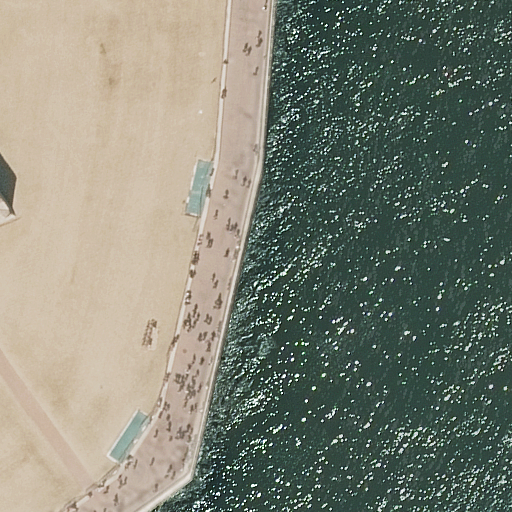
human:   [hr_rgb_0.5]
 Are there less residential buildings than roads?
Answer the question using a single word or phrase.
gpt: yes

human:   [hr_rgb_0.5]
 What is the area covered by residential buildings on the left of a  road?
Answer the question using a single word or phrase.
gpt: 7255m2

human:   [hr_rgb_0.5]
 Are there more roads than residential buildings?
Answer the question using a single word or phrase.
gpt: yes

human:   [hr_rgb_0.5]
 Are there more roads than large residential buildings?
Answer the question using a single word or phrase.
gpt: yes

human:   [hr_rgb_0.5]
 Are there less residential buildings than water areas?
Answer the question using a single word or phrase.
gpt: no

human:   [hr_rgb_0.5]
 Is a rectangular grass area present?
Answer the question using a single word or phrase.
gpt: yes

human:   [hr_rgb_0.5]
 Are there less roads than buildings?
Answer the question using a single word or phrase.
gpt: no

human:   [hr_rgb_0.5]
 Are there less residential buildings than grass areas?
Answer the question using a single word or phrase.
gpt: yes

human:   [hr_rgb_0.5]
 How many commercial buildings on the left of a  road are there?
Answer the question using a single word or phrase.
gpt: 0

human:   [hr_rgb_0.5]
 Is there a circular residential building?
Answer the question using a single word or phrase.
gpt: no

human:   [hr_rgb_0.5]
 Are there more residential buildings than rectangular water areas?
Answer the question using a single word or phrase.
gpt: no

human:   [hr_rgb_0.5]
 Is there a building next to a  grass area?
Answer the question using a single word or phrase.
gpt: yes

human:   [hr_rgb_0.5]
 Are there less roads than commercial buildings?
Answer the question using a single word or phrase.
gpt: no

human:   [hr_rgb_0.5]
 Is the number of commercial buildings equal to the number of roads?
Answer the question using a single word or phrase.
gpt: no

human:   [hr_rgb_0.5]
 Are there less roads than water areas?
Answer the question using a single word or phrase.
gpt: no

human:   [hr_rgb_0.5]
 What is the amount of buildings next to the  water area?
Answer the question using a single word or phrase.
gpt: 1

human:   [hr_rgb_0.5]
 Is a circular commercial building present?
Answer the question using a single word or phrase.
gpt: no

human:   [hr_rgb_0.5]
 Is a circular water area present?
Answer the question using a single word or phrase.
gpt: no

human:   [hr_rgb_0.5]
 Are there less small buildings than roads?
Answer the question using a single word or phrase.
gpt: yes

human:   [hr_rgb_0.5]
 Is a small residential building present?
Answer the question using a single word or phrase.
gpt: no

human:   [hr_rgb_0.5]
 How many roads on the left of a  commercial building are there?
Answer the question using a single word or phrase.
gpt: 0

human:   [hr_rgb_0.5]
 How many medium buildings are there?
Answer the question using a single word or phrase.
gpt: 0

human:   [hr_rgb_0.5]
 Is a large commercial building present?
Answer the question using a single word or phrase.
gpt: no

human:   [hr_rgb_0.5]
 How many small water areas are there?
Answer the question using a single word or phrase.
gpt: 0

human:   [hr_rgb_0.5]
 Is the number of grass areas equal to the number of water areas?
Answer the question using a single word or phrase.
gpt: no

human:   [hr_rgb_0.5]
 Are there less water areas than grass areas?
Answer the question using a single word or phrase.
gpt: yes

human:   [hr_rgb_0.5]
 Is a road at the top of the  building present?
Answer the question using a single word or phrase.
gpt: no

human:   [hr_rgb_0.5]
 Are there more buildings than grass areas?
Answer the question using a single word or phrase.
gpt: no

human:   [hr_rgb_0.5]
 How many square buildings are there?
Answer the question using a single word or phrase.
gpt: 0

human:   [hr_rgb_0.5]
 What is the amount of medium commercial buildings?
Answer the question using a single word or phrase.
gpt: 0

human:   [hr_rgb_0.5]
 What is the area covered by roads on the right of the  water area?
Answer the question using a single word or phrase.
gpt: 0m2

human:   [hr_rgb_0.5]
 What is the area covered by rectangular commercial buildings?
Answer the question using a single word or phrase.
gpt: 0m2

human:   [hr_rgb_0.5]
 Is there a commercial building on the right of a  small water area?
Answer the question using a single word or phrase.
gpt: no

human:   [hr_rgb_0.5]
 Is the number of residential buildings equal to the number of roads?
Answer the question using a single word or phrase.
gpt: no

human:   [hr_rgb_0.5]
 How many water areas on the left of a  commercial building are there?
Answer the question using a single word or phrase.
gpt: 0

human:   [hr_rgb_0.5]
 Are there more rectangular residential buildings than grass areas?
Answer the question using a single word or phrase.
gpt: no